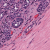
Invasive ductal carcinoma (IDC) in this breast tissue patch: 0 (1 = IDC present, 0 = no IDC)